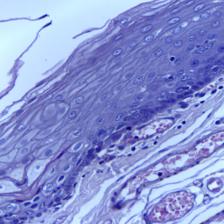
Diagnosis: Normal